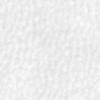
Label: no_change